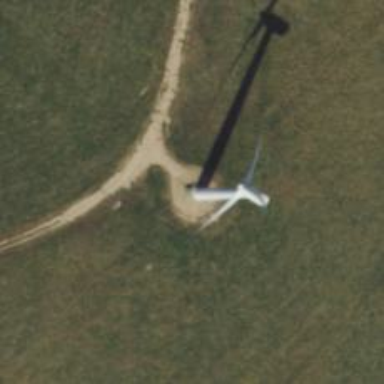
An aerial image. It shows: Wind generator with horizontal axis. The generator is wind turbine.